Interaction volume radius: 5 \u00c5
Interaction volume height: 15 \u00c5
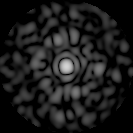
Disorder parameter: 0.8357